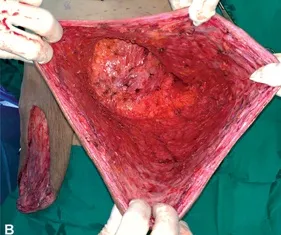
B
) After skin sparing mastectomy, the mastectomy flap was tubularly long.
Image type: medical_photograph (other_medical_photograph)